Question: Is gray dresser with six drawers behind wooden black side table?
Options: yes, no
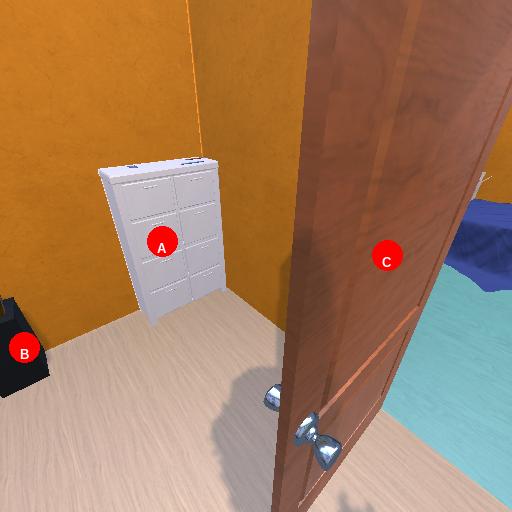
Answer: yes